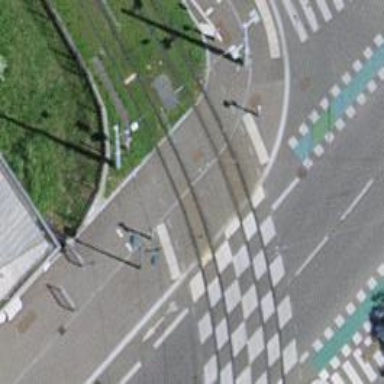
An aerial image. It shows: Railway crossing.